Question: I have XIB with 'UITableView' and 'UITableViewCell'.
How should I connect this cell to tableView in my ?

I simply want to use the cell from screen in tableView above this cell. I don't want to create class because i need only one label displayed
Thanks to everybody
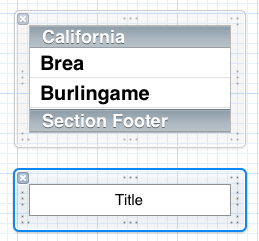
Answer: Please try to use this one if you wanna show only one label in table view. And there is no need of customcell.
'''
- (UITableViewCell *)tableView:(UITableView *)tableView cellForRowAtIndexPath:(NSIndexPath *)indexPath
{
static NSString *cellIdentifier = @"Cell";
UITableViewCell *cell = [tableView dequeueReusableCellWithIdentifier:cellIdentifier];
UILabel *titleLbl;
if (!cell)
{
cell = [[UITableViewCell alloc]initWithStyle:UITableViewCellStyleDefault reuseIdentifier:cellIdentifier];
// -------------------- Label for Title Name ----------------------
titleLbl = [[UILabel alloc]initWithFrame:CGRectMake(30, 7, 200, 13)];
[titleLbl setTag:1];
[cell addSubview:titleLbl];
}
else
{
titleLbl = (UILabel *)[cell viewWithTag:1];
}
[titleLbl setText:@"Title"];
}
'''